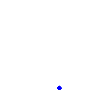
Particle: pion